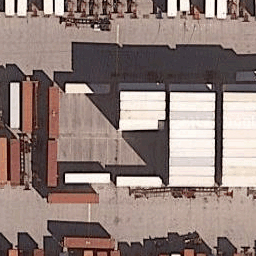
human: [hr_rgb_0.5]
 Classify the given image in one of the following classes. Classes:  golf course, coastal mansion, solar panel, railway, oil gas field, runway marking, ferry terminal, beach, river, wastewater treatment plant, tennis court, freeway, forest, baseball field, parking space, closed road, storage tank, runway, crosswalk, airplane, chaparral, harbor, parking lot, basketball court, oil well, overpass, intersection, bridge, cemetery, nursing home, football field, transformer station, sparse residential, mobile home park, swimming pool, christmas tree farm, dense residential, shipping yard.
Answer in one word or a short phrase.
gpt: shipping yard